【题型】填空题　【知识点】函数　【难度】easy
已知函数$f(x)=\begin{cases}
|2^x-2|, & x<2 \\
\dfrac{3}{x-1}, & x\geq 2
\end{cases}$，若函数$y=f(x)$的图像与$y=k$的图\\
\noindent 像有3个不同的交点，则实数$k$的取值范围是\underline{\qquad}.
【解答】
\noindent 【答案】$(0,2)$\\
\noindent 【解析】\\

\noindent 在坐标系中画出$f(x)=\begin{cases}
|2^x-2|, & x<2 \\
\dfrac{3}{x-1}, & x\geq 2
\end{cases}$，由图可知，要使$y=f(x)$与$y=k$有三个交点，应使$0<k<2$.
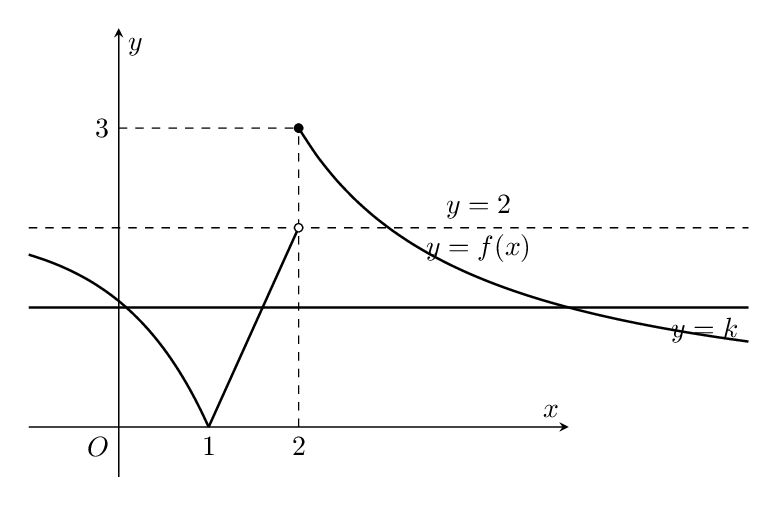